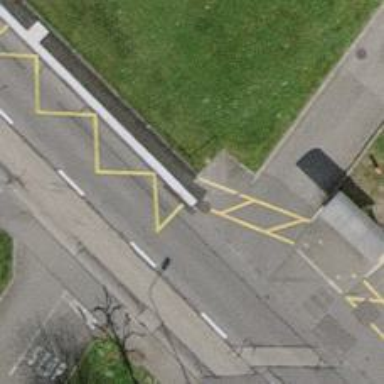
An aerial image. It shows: Platform for public transport on the road.